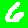
Digit: 6